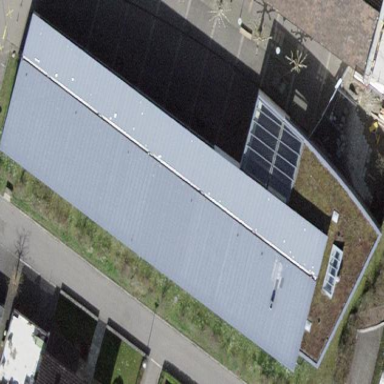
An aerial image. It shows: School building with school amenities.